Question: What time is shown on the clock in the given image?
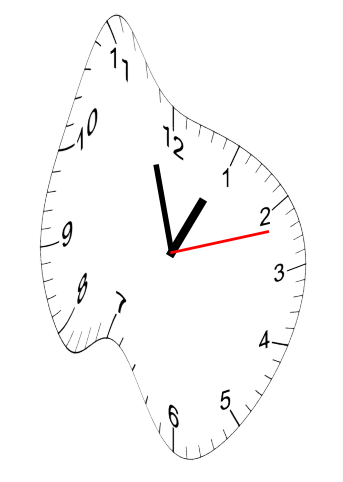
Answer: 12:57:12